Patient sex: M
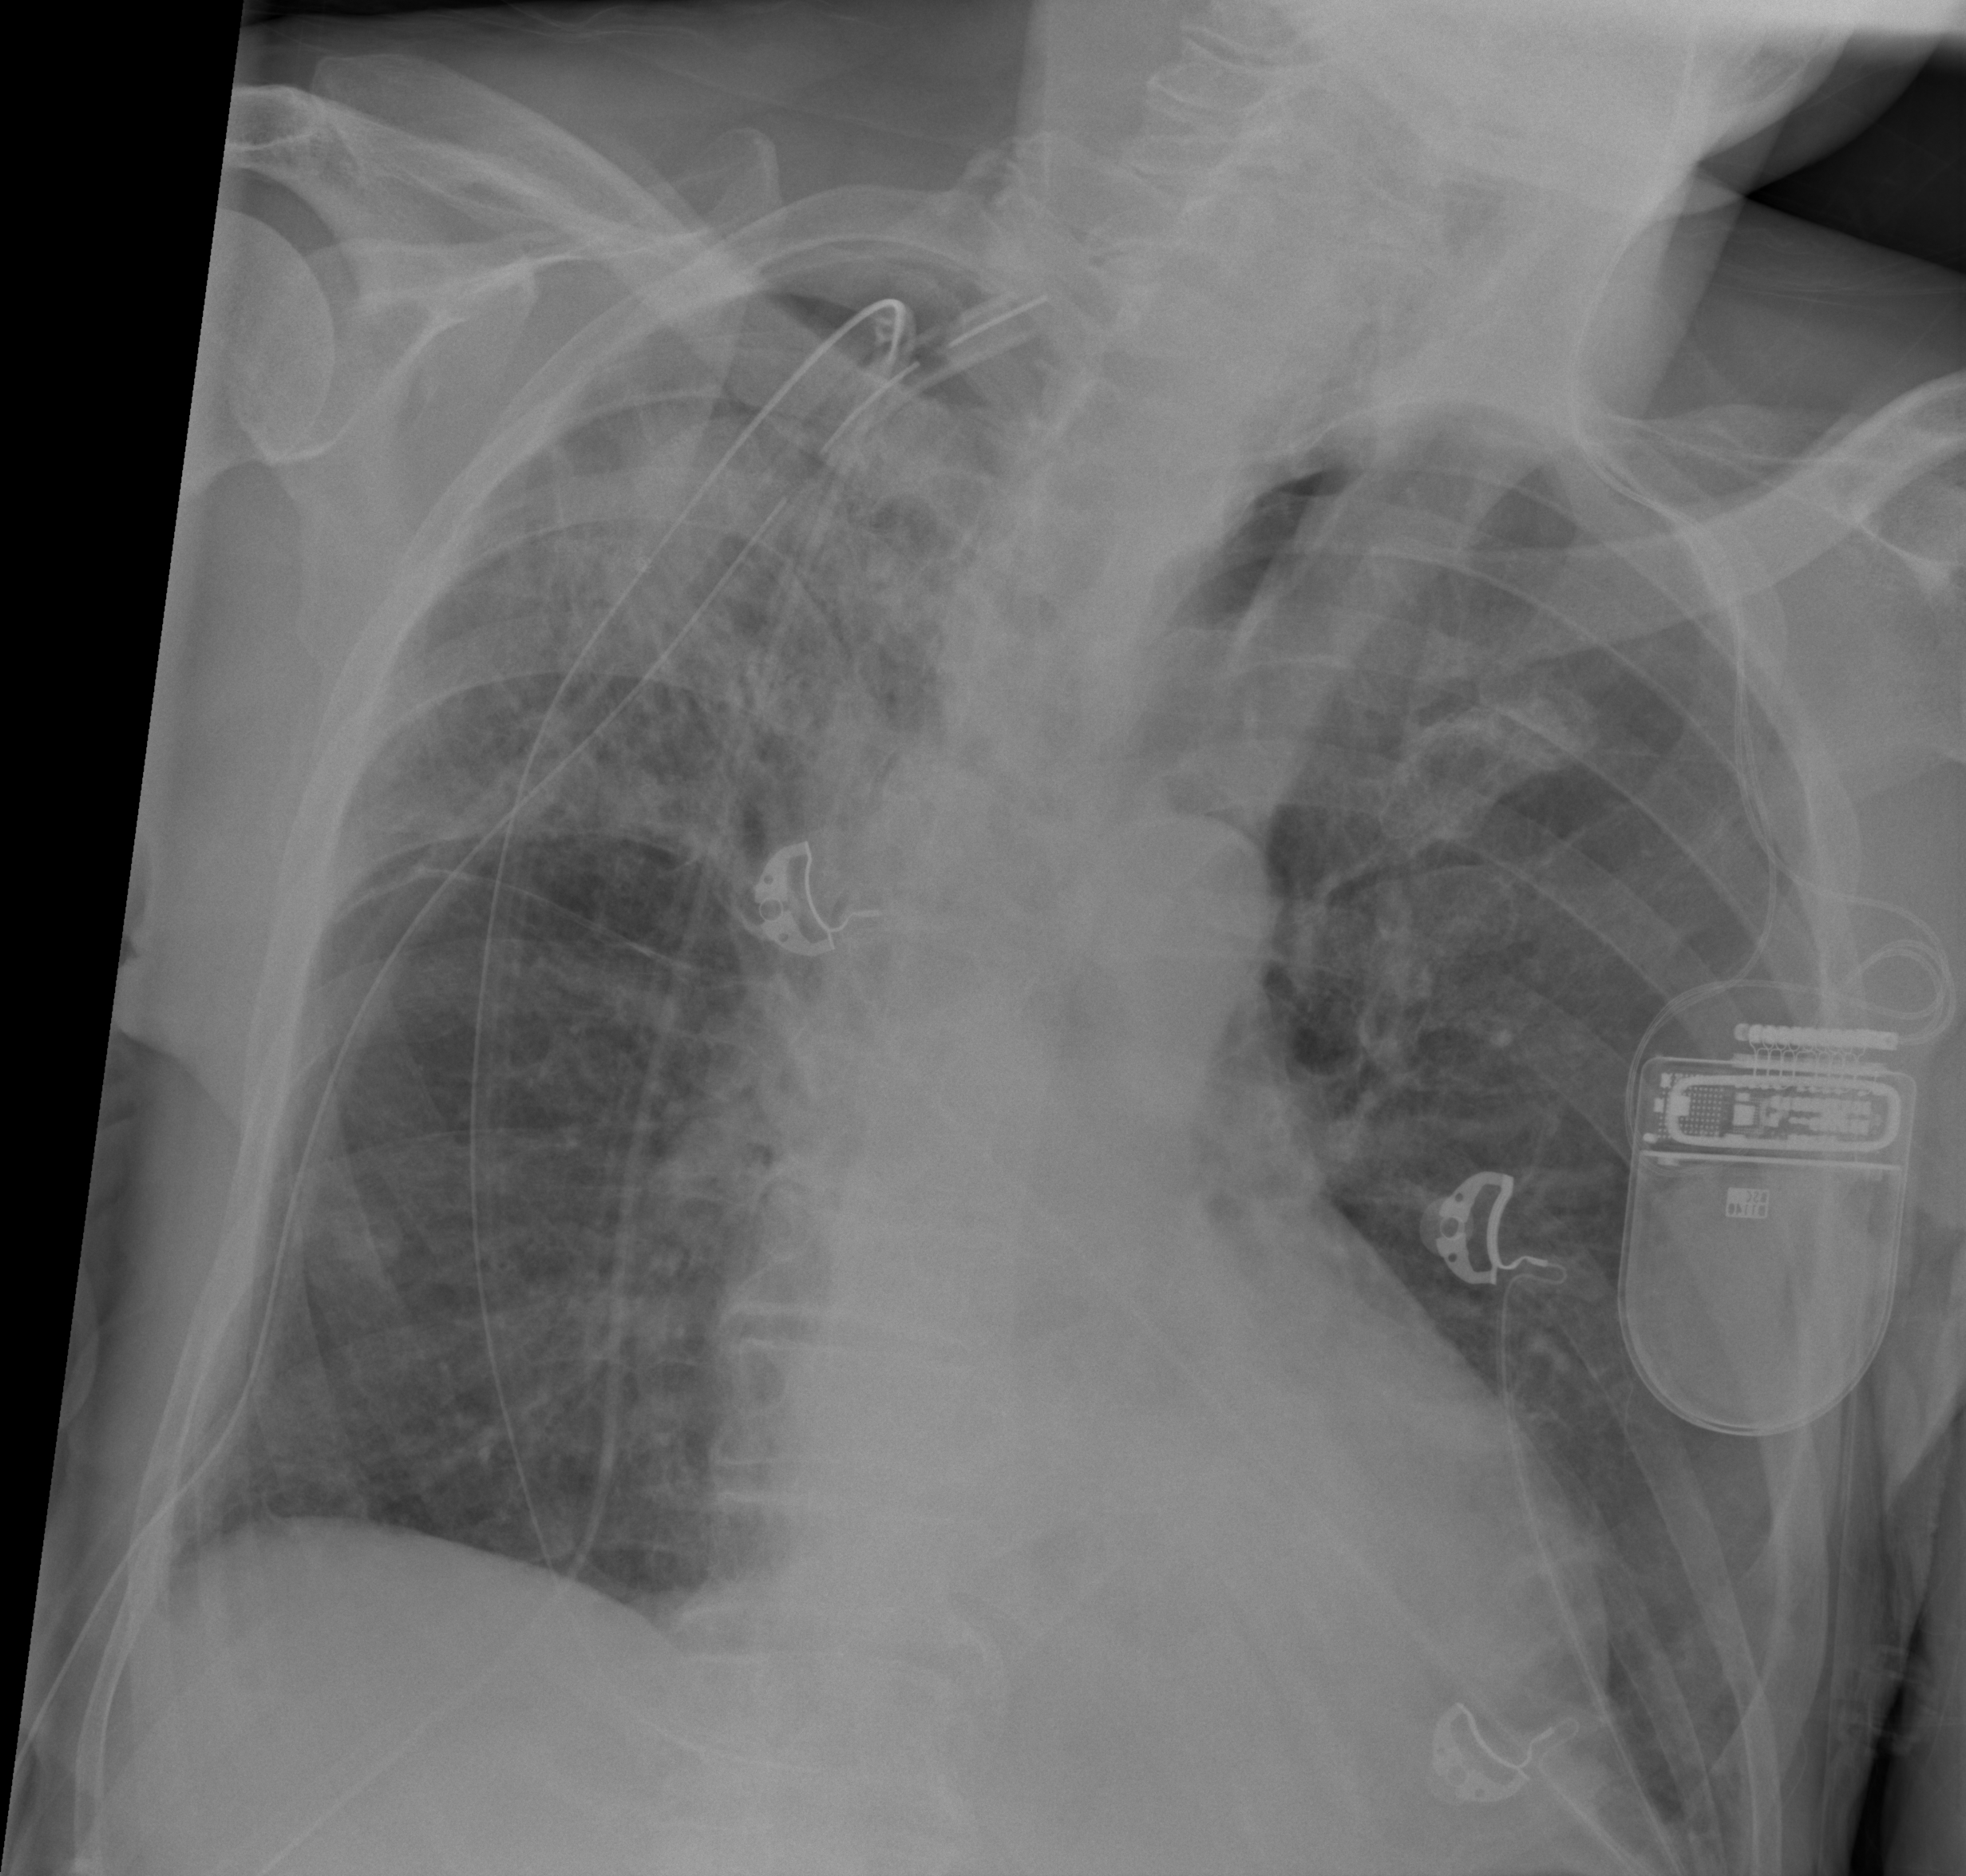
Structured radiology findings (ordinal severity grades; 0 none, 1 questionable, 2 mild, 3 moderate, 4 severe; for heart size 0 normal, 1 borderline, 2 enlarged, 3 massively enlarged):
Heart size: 0
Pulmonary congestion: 2
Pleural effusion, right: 0
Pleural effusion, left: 2
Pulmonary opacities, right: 3
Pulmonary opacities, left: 0
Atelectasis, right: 3
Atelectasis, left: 0